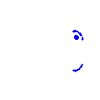
Particle: electron